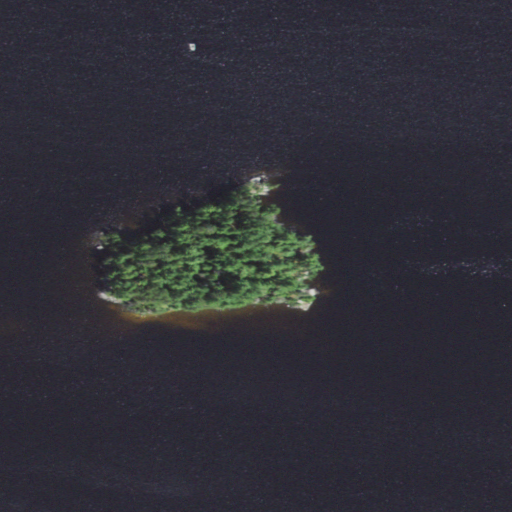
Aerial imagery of island in Minnesota named Emerald Island containing open water, evergreen forest, herbaceous wetlands, and grassland